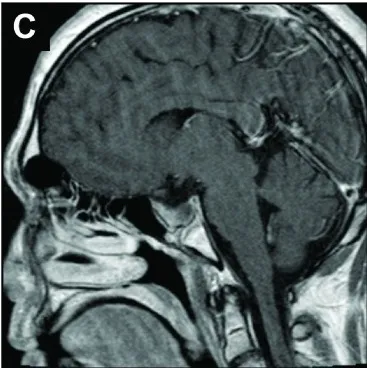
2 years post-treatment. Sagittal T1.
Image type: radiology (mri)